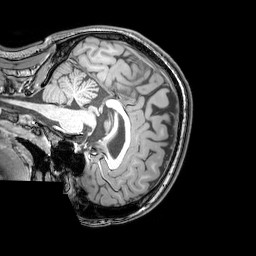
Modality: T1w
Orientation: sagittal
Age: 21
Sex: female
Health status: healthy
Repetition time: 0.081 s
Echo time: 0.037 s